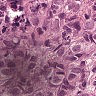
Metastatic tissue present: yes